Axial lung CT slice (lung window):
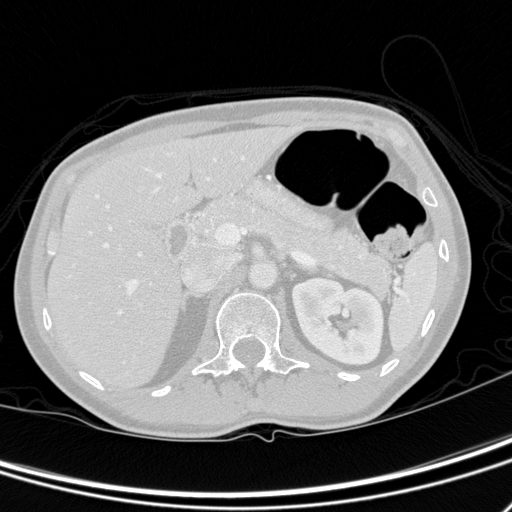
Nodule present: no